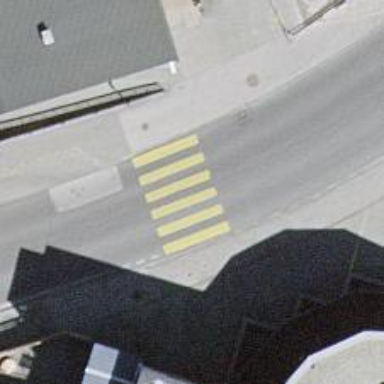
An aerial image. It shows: Uncontrolled zebra crossing on the road.